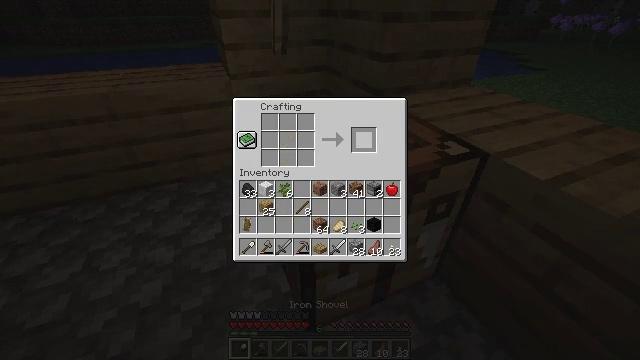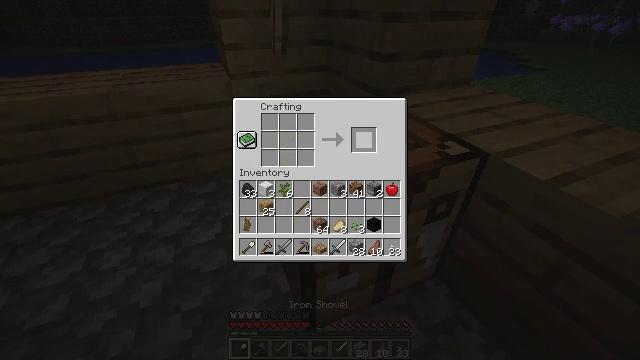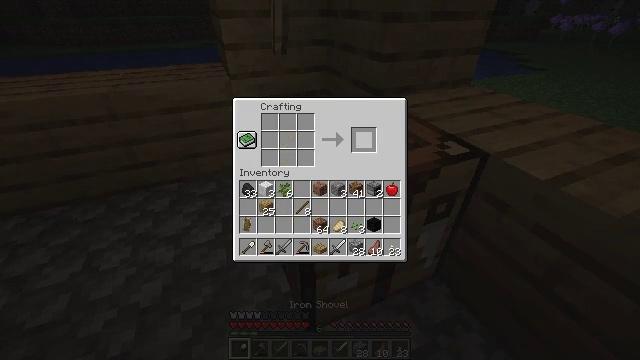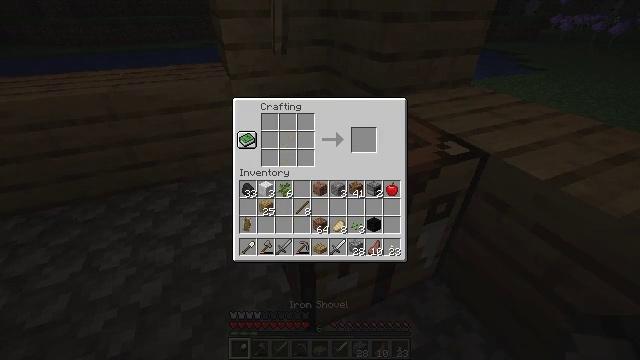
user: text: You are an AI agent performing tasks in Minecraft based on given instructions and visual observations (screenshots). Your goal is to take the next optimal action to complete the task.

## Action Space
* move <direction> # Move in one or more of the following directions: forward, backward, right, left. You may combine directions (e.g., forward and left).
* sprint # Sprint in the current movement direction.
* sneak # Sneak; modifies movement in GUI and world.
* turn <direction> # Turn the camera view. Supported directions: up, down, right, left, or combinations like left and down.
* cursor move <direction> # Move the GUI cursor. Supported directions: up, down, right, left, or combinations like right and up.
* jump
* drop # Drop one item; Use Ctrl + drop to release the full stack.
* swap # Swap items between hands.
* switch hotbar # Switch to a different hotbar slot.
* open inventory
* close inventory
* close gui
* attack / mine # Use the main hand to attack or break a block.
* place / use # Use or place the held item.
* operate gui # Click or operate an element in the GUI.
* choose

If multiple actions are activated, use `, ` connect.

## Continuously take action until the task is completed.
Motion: motion action
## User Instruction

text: Open a crafting table to craft an iron shovel.
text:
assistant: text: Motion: sneak
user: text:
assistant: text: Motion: sneak
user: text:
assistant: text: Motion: cursor move right
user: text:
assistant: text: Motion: no_op